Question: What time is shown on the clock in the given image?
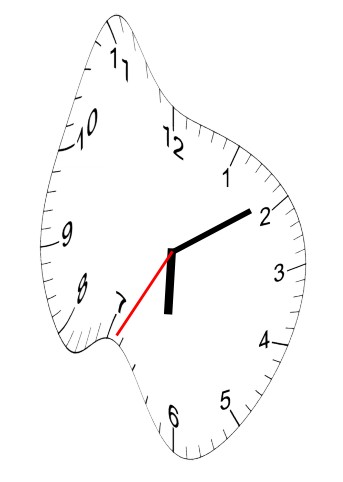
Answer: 06:09:35